Question: I'm having problems to make the div parent inherit the height of the div child.

'''
.parent {
position: relative;
}
.child {
position: absolute;
width: 960px;
}
'''
The text should be in the black gap.
Any help?
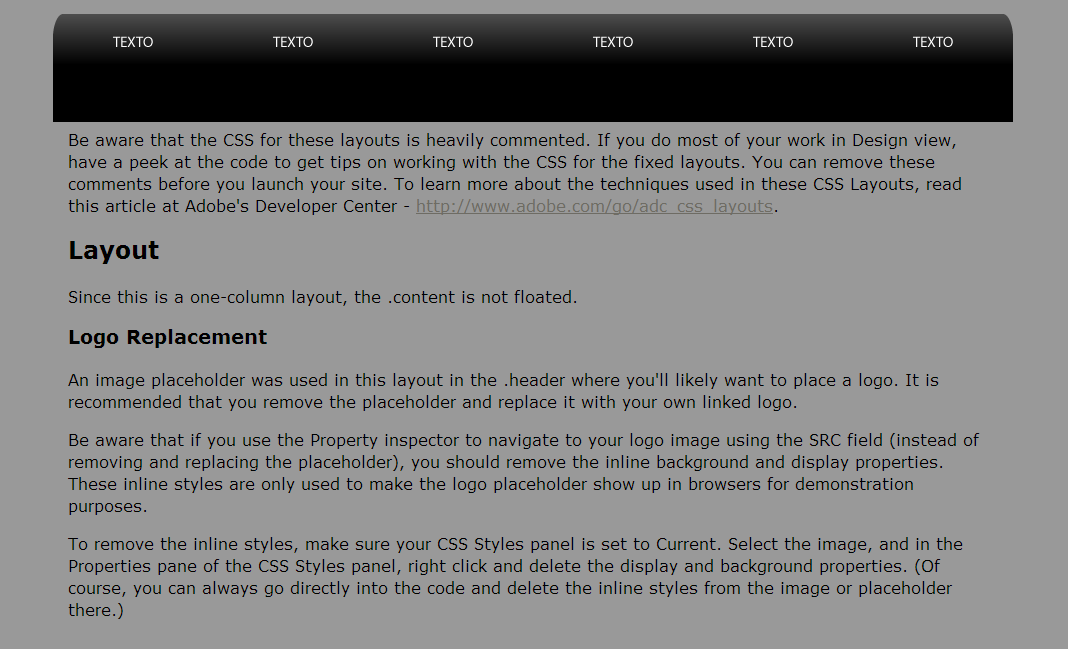
Answer: Do you need the child to be positioned absolutely for some reason?
This is why it doesn't 'fit' in your parent element.
According to the documentation
> Position absolute:
Do not leave space for the element. Instead, position it at a specified position relative to its closest positioned ancestor or to the containing block. Absolutely positioned boxes can have margins, they do not collapse with any other margins.
View the illustrations at <URL> to see what exactly happens.